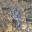
Label: 9